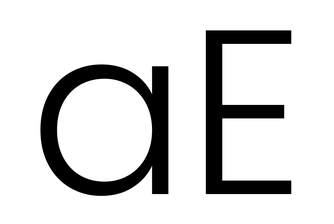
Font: Poppins-Light